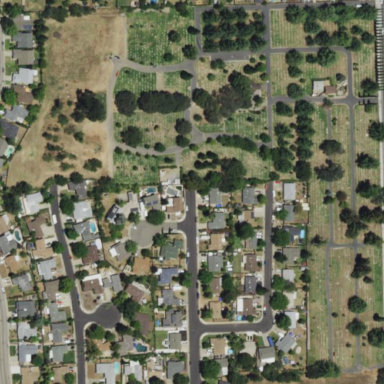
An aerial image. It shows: Cemetery.